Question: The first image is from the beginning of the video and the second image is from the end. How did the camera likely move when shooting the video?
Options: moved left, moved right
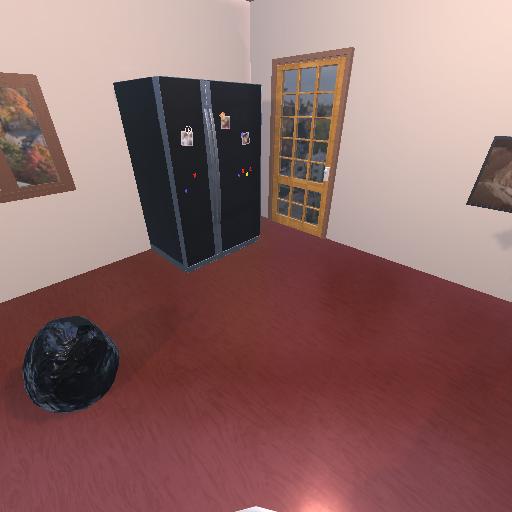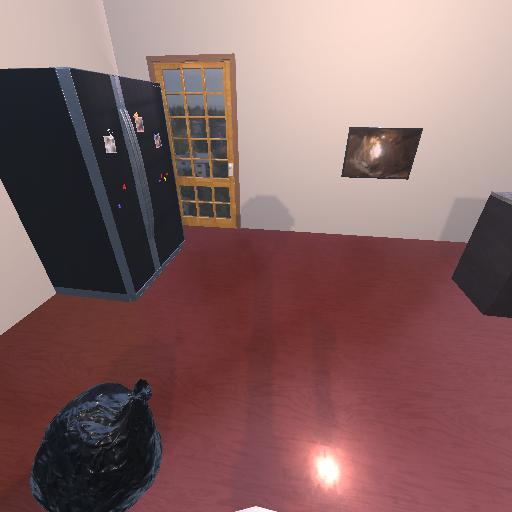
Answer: moved left